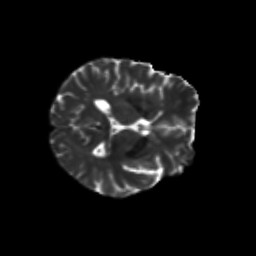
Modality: T2w
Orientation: axial
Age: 61
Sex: female
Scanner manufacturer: siemens
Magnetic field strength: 3 T
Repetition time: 8.6 s
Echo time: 0.095 s